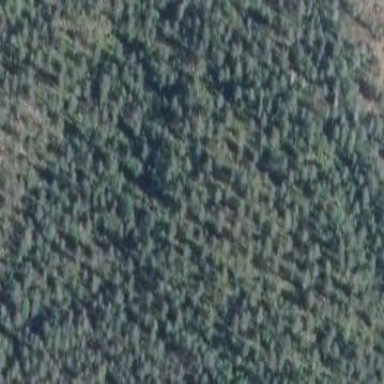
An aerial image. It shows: Needle-leaved woodland.